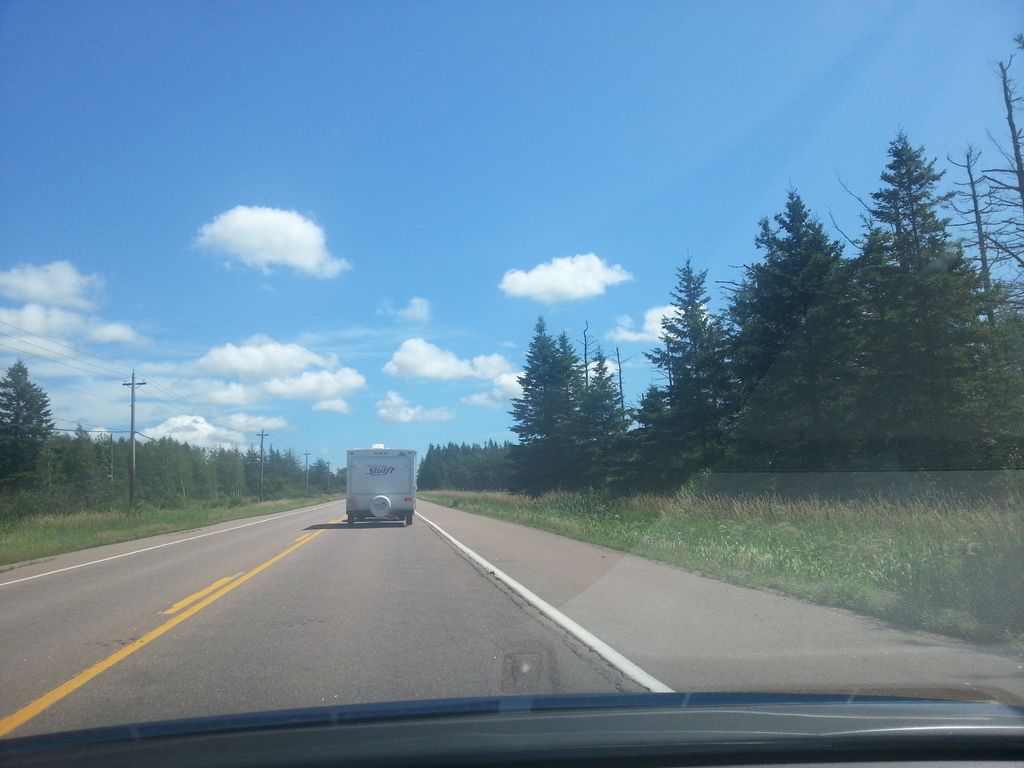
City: charlottetown